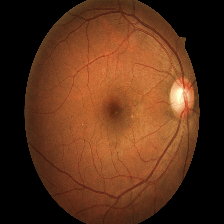
Diabetic retinopathy grade: No DR